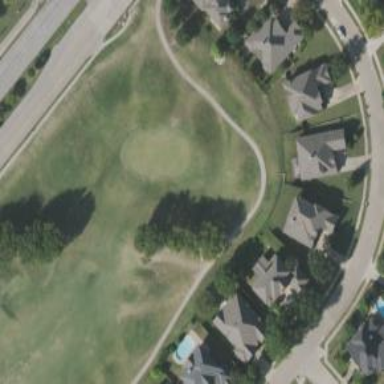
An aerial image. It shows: Well-maintained path used for golfing.